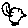
Label: bird